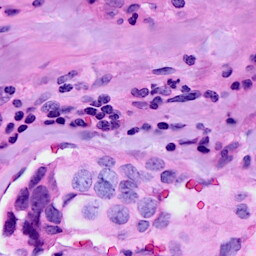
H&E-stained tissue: Breast